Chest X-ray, PA view. Patient: 75 years old, sex M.
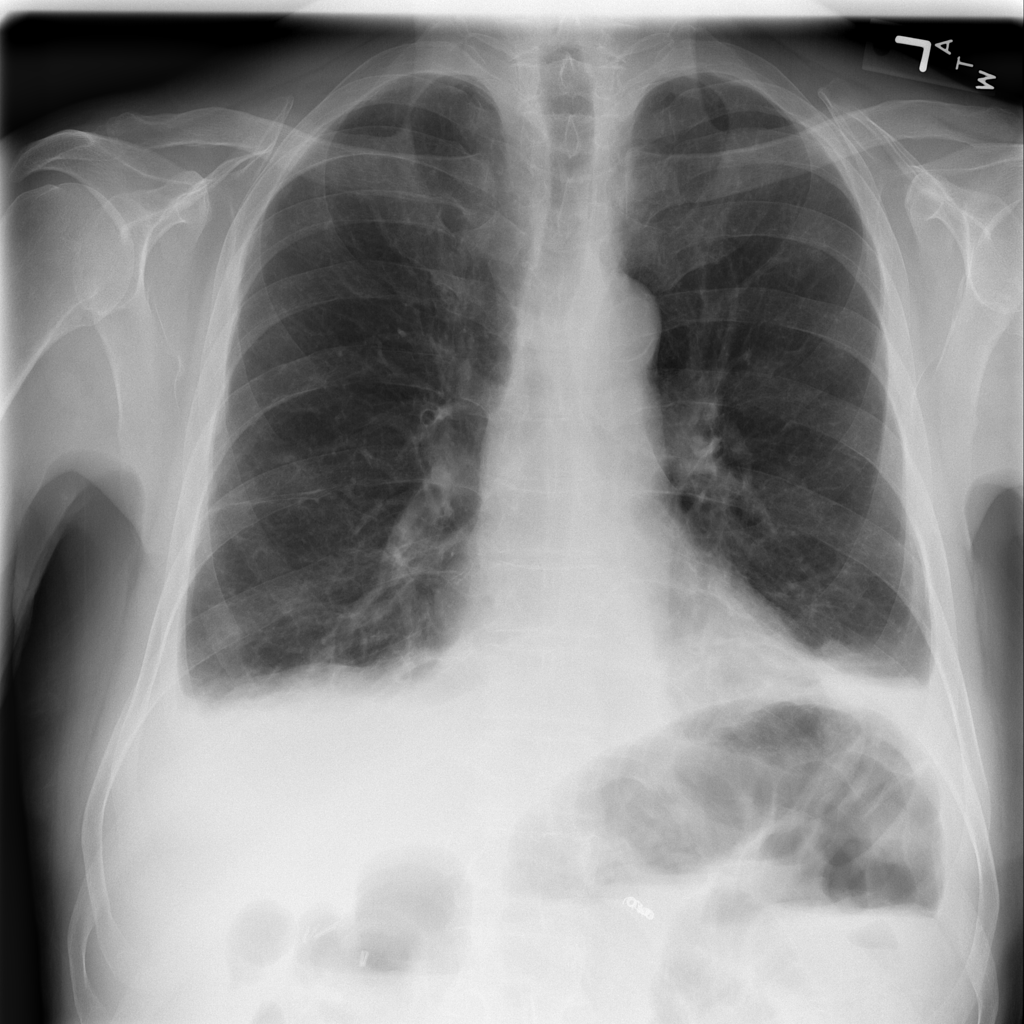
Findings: No Finding